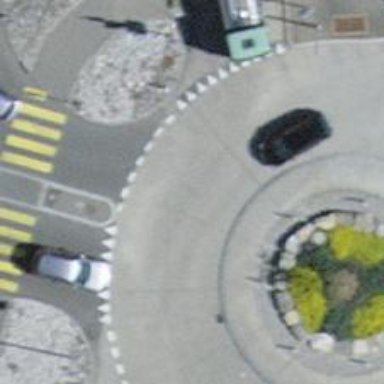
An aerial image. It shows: Primary highway with asphalt surface leading to roundabout.